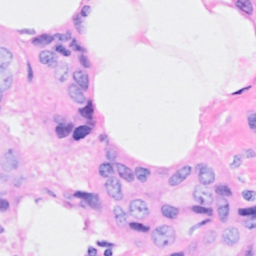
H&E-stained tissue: Breast